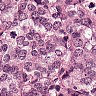
Metastatic tissue present: yes